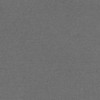
Label: not_dusty